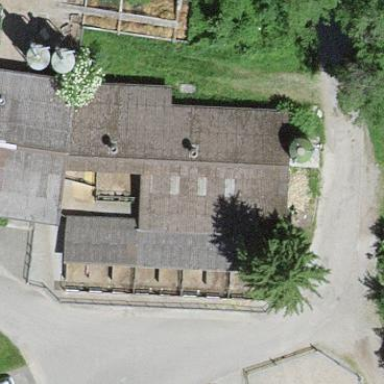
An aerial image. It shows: Barn.